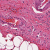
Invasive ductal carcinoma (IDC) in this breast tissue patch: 0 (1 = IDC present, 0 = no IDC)